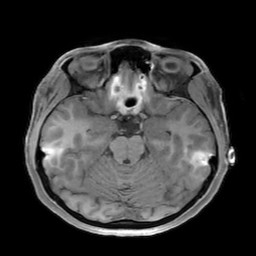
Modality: T1w
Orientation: coronal
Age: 23
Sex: female
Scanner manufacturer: philips
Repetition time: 0.0076 s
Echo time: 0.0024 s